Interaction volume radius: 5 \u00c5
Interaction volume height: 25 \u00c5
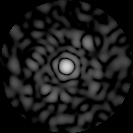
Disorder parameter: 0.8258